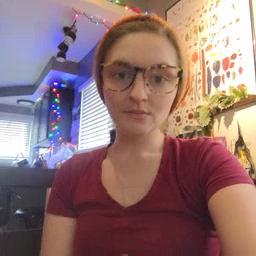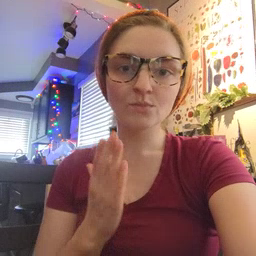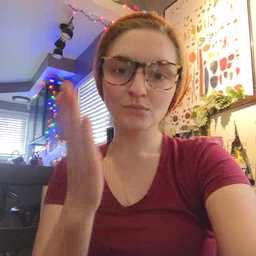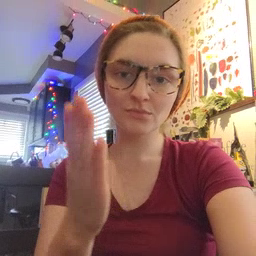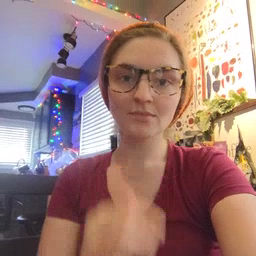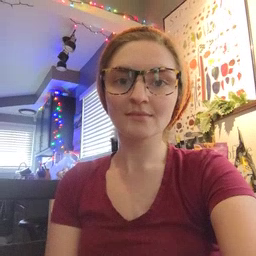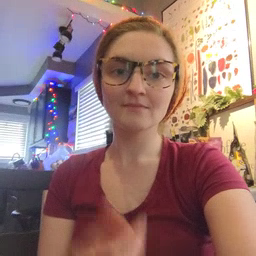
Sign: boat